Question: On my website I'm using the jQuery plugin <URL> for styling range input. This plugin works very good, but I need that default label with value move and center. You solved it anyone? I do not want to interfere to the js code because I do not understand it too much.
Live example is on this <URL>, after expand right sidebar.

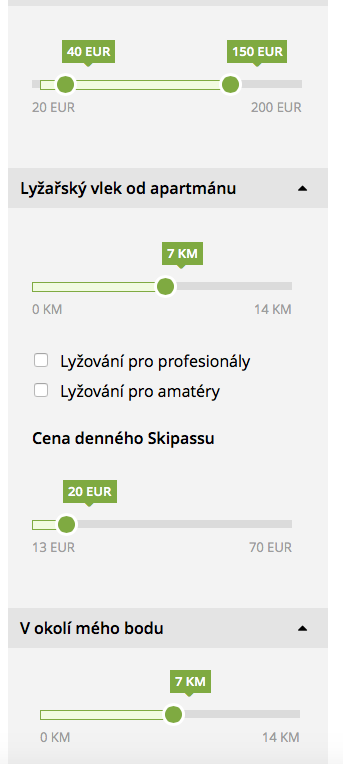
Answer: I haven't worked with jRange but you can attach a function to the onstatechange events and calculate the left padding and apply it to the label. You can use the width option to know its size and derive the label's X-position from there.
This way you do not have to change the jRange code, you just create an event on your own code.
I created a <URL> event. It just shows the current value on a separate field.
This is the part where all the action happens. You can modify the code to alter the label's left margin, so that it's always centered on the value
'''
onstatechange: function(value)
{
$('#testvalue').val(value);
}
'''